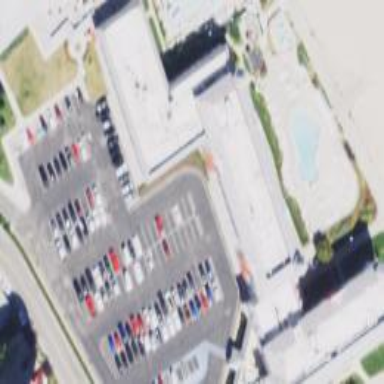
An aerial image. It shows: Parking area with surface.